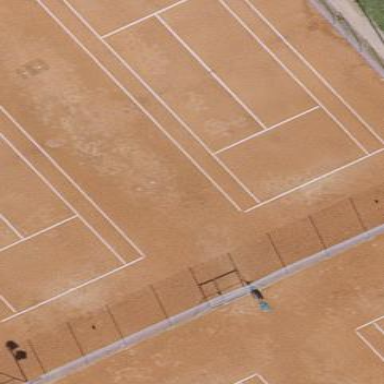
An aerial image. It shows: Tennis court on pitch.